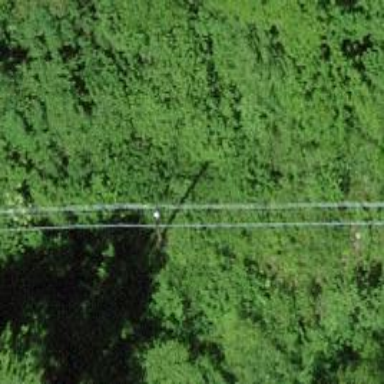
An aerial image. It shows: Utility pole in the area.